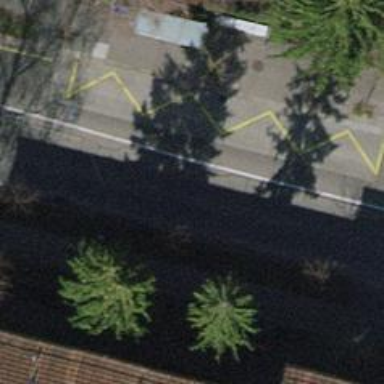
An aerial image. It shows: Bus stop with shelter. It is platform for public transport.